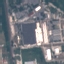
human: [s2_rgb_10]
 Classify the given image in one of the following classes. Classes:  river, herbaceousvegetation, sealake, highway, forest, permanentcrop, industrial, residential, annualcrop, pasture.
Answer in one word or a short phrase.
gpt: Industrial